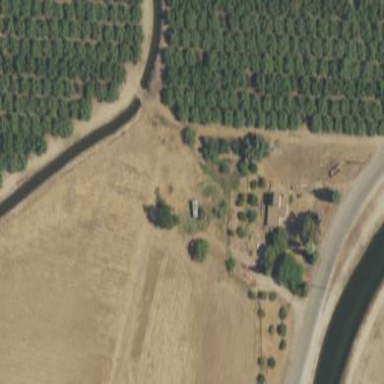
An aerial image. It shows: Orchard filled with almond trees.